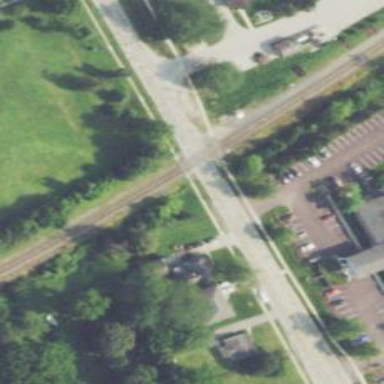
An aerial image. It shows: Crossing for the railway.